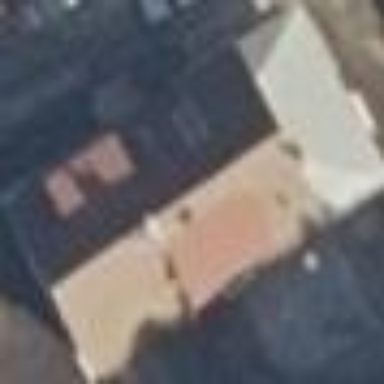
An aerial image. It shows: Building.